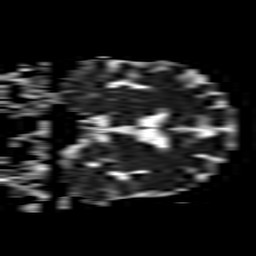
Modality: ADC
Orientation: coronal
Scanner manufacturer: philips
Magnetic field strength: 1.5 T
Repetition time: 3.395 s
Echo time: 0.06922 s